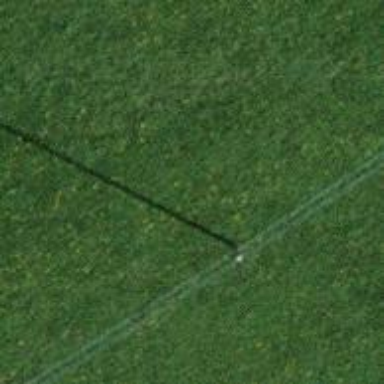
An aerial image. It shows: Power pole.